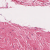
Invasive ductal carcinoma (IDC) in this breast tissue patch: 0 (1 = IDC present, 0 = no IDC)